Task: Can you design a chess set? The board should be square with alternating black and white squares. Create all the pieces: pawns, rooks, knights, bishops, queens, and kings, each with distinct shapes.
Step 5404:
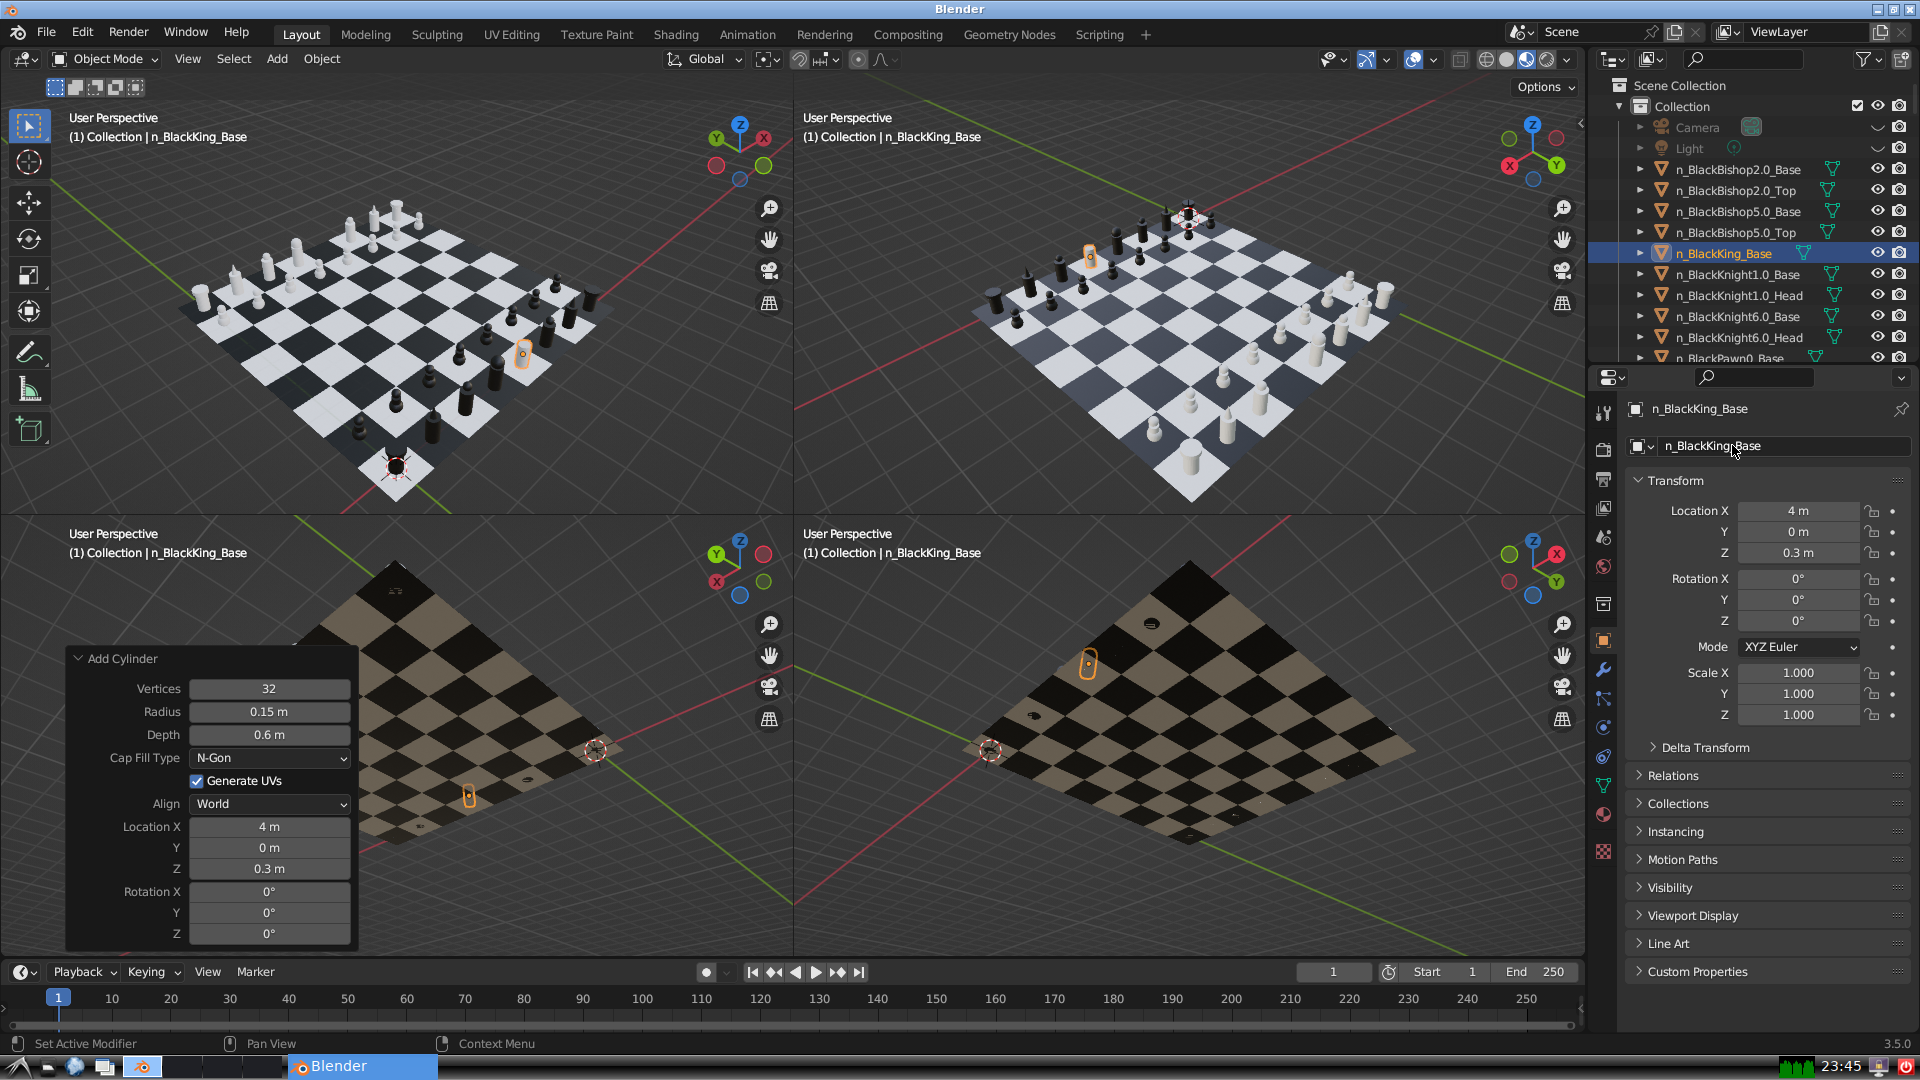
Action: {"mouse_move": [1603, 815]}